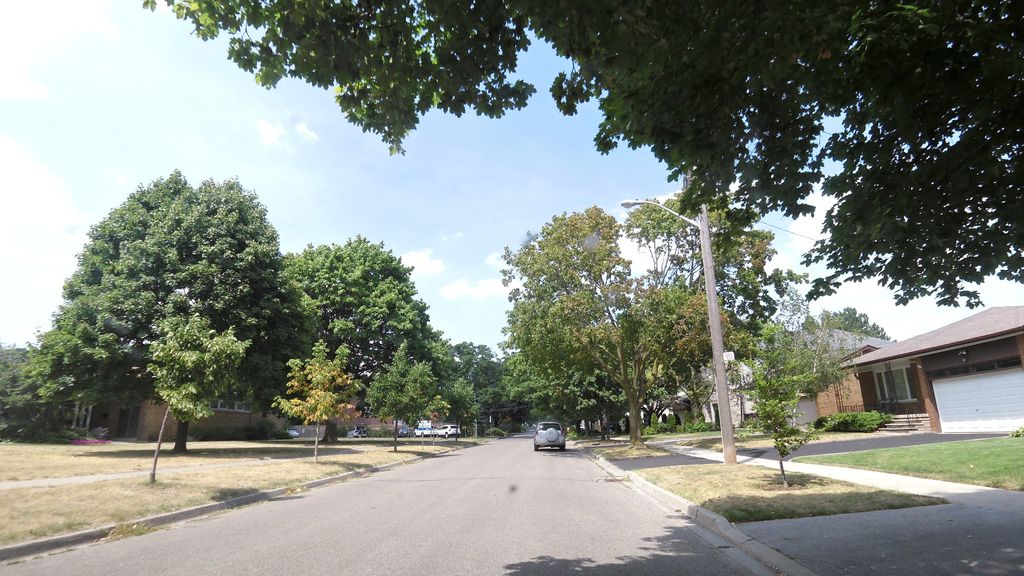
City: toronto